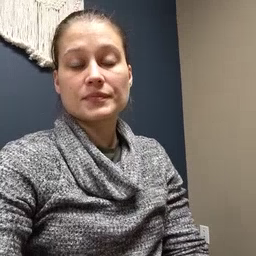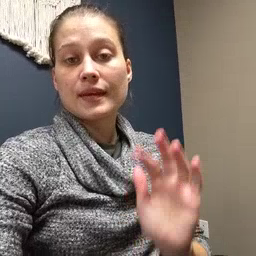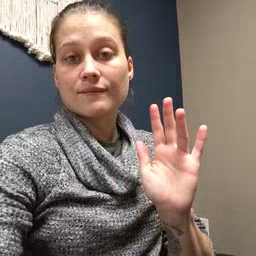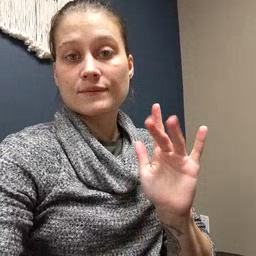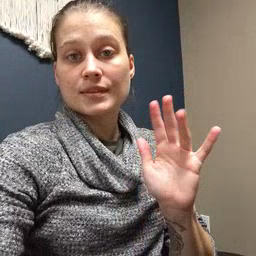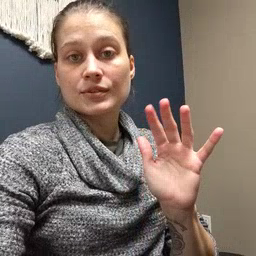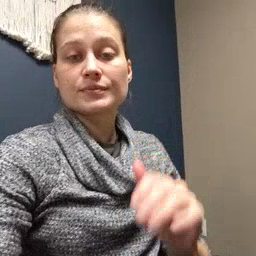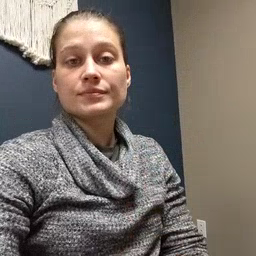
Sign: finger